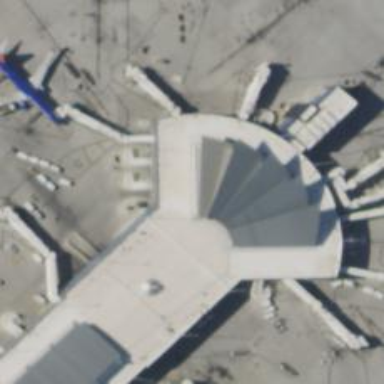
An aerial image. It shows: Airport gate.